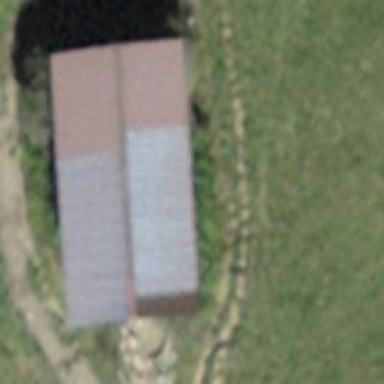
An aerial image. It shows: Rural barn.